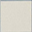
Piece: xx